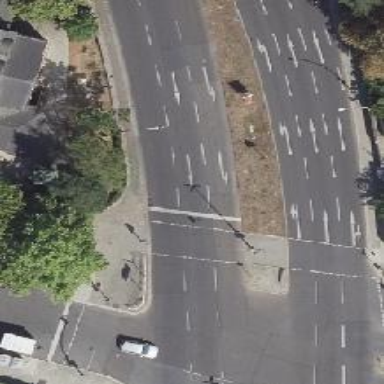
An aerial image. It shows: Crossing with traffic signals.